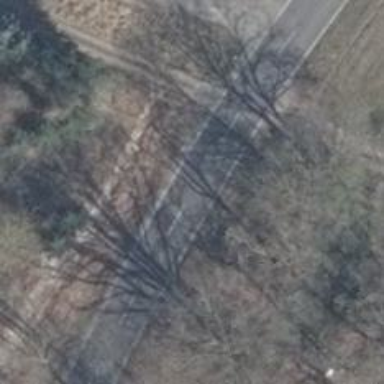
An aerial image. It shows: Secondary road with asphalt surface.